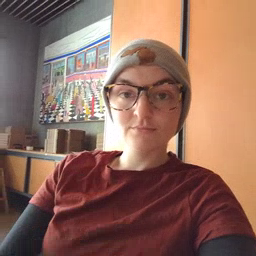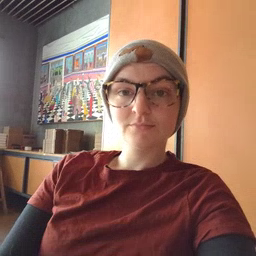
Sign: wake